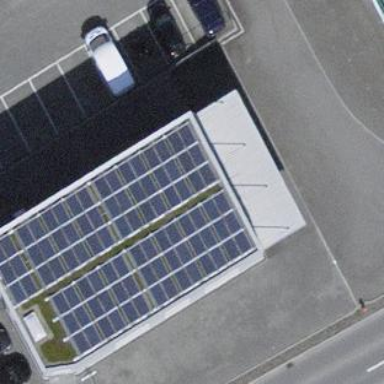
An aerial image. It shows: Solar power generator.